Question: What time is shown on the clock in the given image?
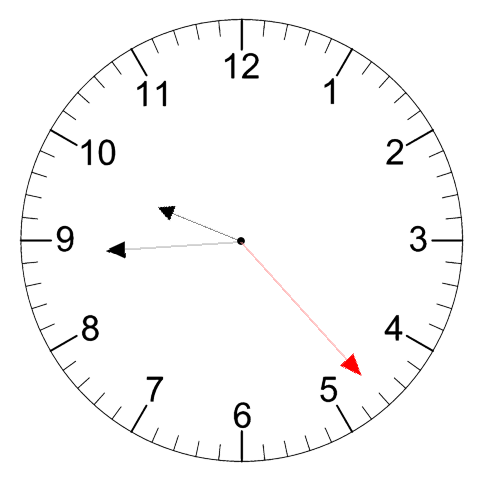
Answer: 09:44:23